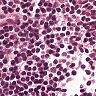
Metastatic tissue present: no